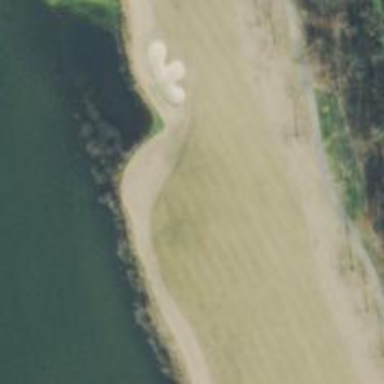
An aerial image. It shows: View of golf hole.